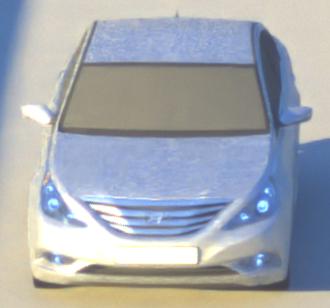
Make: Hyundai
Model: Sonata
Detailed model: Gen. 6 YF
Model produced from: 2009
Model produced until: 2016
Doors: 4
Color: white
Road condition: dry road
Daytime: sunrise or sunset
Contrast: medium contrast